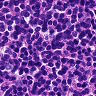
Metastatic tissue present: no